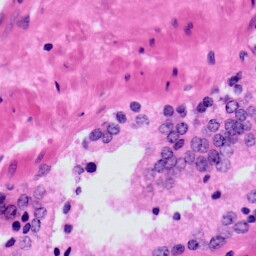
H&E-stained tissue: Prostate